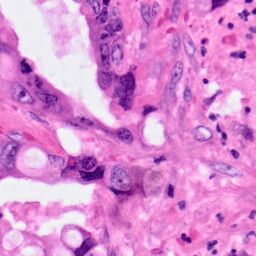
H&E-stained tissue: Pancreatic